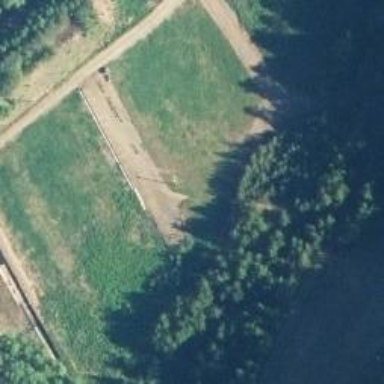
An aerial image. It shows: Military shooting range used for sport activities.